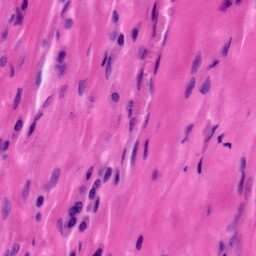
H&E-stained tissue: Tonsil